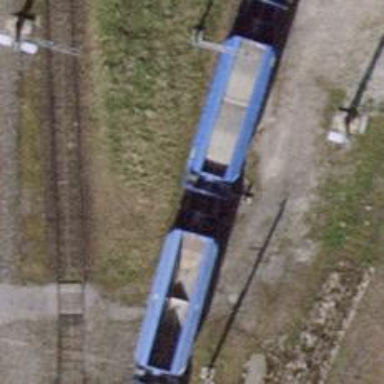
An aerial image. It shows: Railway switch.